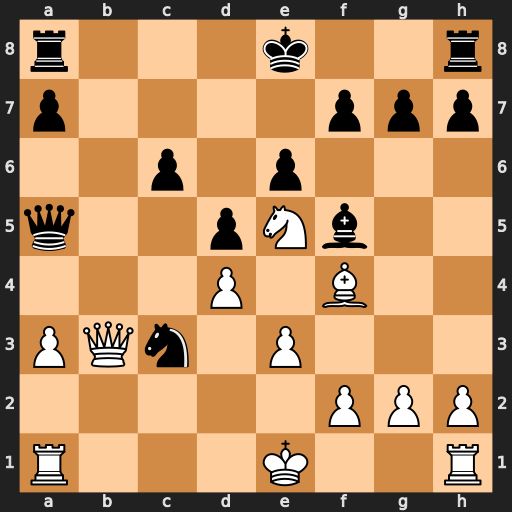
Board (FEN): r3k2r/p4ppp/2p1p3/q2pNb2/3P1B2/PQn1P3/5PPP/R3K2R
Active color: w
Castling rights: KQkq
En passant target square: -
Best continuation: Nxc6 Qb6 Qxc3 Rc8 Rc1